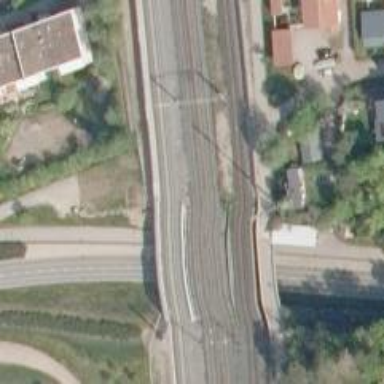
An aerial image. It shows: Bridge with continuous railway tracks that are electrified through contact line.